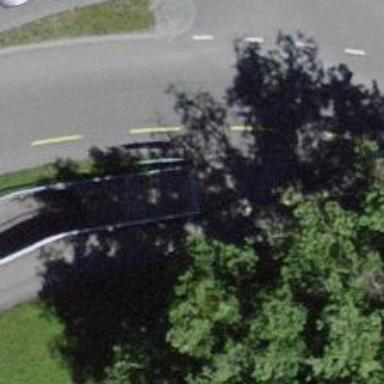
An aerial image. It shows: Set of steps on the road.